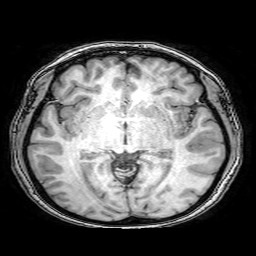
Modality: T1w
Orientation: coronal
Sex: female
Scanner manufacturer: philips
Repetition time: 0.008108 s
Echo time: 0.00371 s